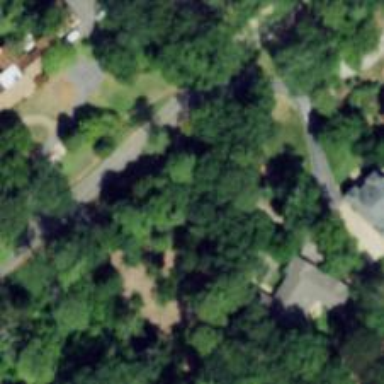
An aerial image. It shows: Driveway leading to service road.